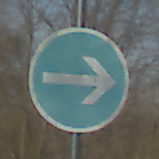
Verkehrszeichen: VorgeschriebeneFahrtrichtungHierRechts
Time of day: MorningAfternoon
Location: Outdoor (Suburban)
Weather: Clear
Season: NotSpecified
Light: Natural